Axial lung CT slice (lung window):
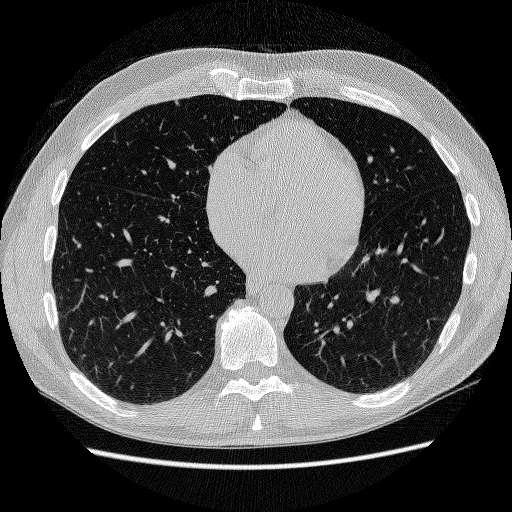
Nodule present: no